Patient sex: M
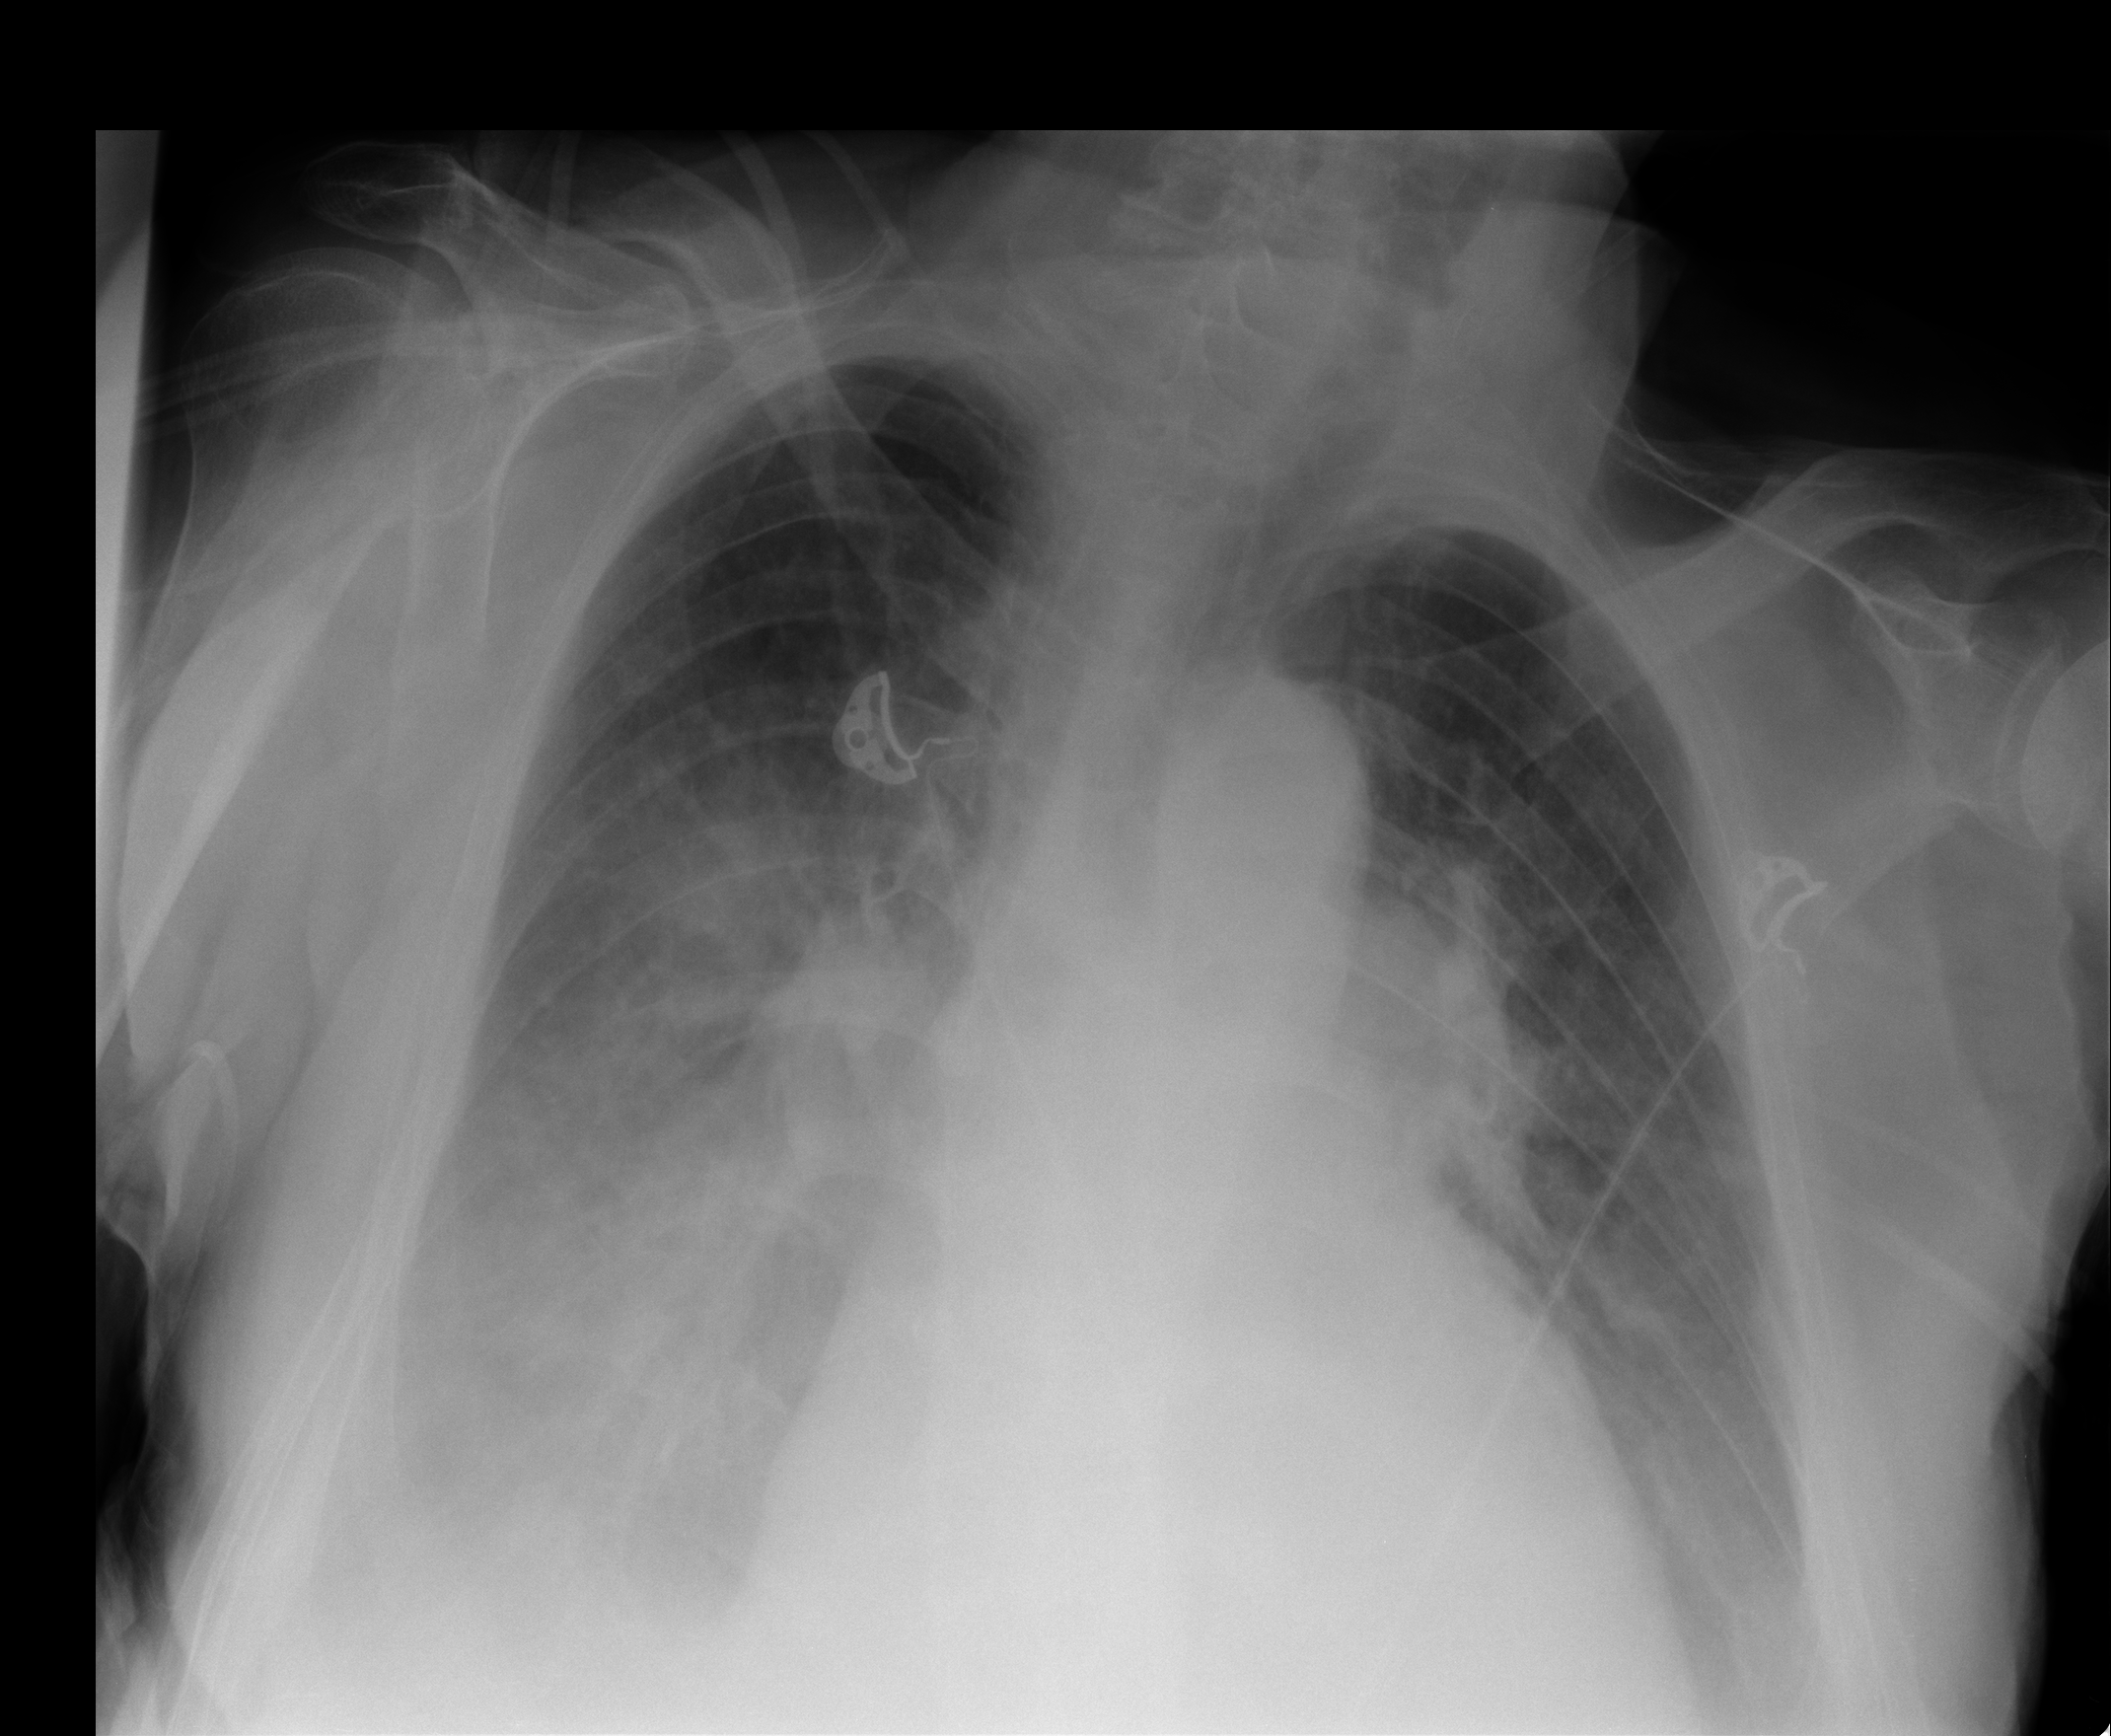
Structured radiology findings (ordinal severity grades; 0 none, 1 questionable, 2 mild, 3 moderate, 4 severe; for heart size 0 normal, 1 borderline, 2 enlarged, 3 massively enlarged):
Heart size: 2
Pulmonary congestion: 2
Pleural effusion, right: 3
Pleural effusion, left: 2
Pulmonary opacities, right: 1
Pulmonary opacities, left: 0
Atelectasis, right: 2
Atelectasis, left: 2